Field crop: maize
Growth stage: 2
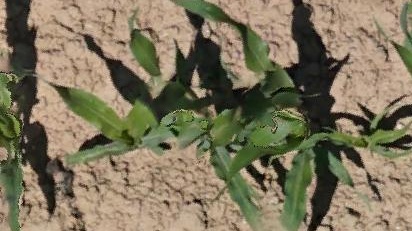
Species: maize